如图，在梯形 \(ABCD\) 中，\(AB\parallel CD\)，\(AD \perp AB\)，\(AB=4\)，\(AD=DC=2\)，则将此梯形绕直线 \(BC\) 旋转一周所形成的几何体的体积为\(\underline{\quad\quad}\)（结果用含 \(\pi\) 的式子表示）.

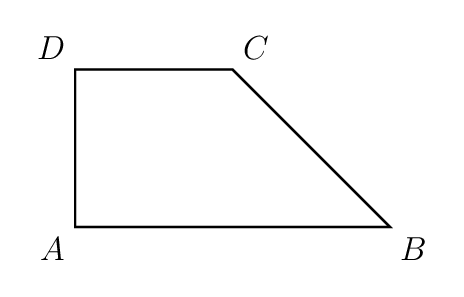
【解答】
\textbf{【答案】} \(\dfrac{28\sqrt{2}}{3}\pi\)

\vspace{0.5em}
\textbf{【分析】} 分析题意得出梯形绕直线 \(BC\) 旋转一周所形成的几何体为一个圆锥及圆台中挖掉一个小圆锥，根据圆锥及圆台体积公式求解即可.

\vspace{0.5em}
\textbf{【详解】} 如图，连接 \(AC\)，则 \(AC=\sqrt{AD^2+DC^2}=2\sqrt{2}\)，

过点 \(C\) 作 \(CM \perp AB\)，则 \(AM=BM=2\)，\(AD=CM=2\)，

所以 \(BC=2\sqrt{2}\)，所以 \(AC^2+BC^2=AB^2\)，故 \(AC \perp BC\)，

过点 \(D\) 作 \(AC\) 的平行线，与 \(BC\) 的延长线交于点 \(E\)，则 \(DE=EC=\sqrt{2}\)，

\(\triangle ABC\) 绕直线 \(BC\) 旋转一周所形成的几何体为底面半径为 \(2\sqrt{2}\)，高为 \(2\sqrt{2}\) 的圆锥，

直角梯形 \(ACED\) 绕直线 \(BC\) 旋转一周所形成的几何体为圆台，其中上底面半径为 \(\sqrt{2}\)，下底面半径为 \(2\sqrt{2}\)，高为 \(\sqrt{2}\)，

\(\triangle DCE\) 绕直线 \(BC\) 旋转一周所形成的几何体为底面半径为 \(\sqrt{2}\)，高为 \(\sqrt{2}\) 的圆锥，

所以 \(\triangle ACD\) 绕直线 \(BC\) 旋转一周所形成的几何体为圆台中挖掉一个圆锥，

故此梯形绕直线 \(BC\) 旋转一周形成的几何体的体积
\[
V = \frac{1}{3}\pi(2\sqrt{2})^2 \times 2\sqrt{2} + \frac{1}{3}\pi\left[(2\sqrt{2})^2 + (\sqrt{2})^2 + 2\sqrt{2} \times \sqrt{2}\right] \times \sqrt{2} - \frac{1}{3}\pi(\sqrt{2})^2 \times \sqrt{2} = \frac{28\sqrt{2}}{3}\pi.
\]

故答案为：\(\dfrac{28\sqrt{2}}{3}\pi\).

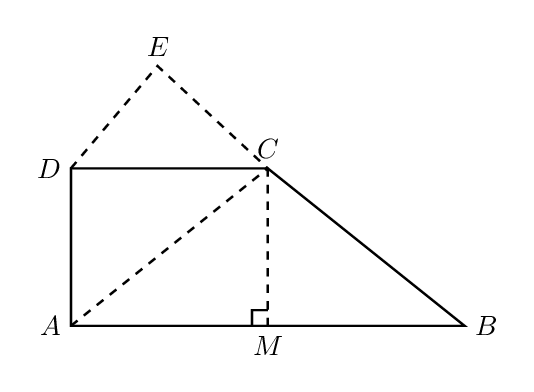